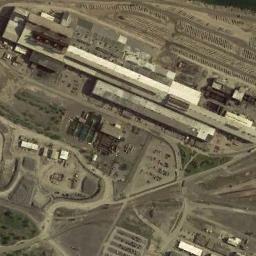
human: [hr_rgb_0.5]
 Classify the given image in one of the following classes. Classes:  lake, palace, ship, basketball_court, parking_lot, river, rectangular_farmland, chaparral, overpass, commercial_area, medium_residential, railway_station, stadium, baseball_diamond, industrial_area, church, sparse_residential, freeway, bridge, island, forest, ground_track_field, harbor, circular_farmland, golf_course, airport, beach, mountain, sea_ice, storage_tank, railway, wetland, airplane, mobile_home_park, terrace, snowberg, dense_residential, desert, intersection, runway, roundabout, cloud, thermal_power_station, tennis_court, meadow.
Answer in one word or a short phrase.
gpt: industrial_area